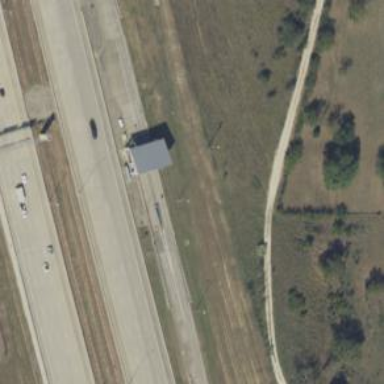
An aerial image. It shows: Toll gantry on the road.